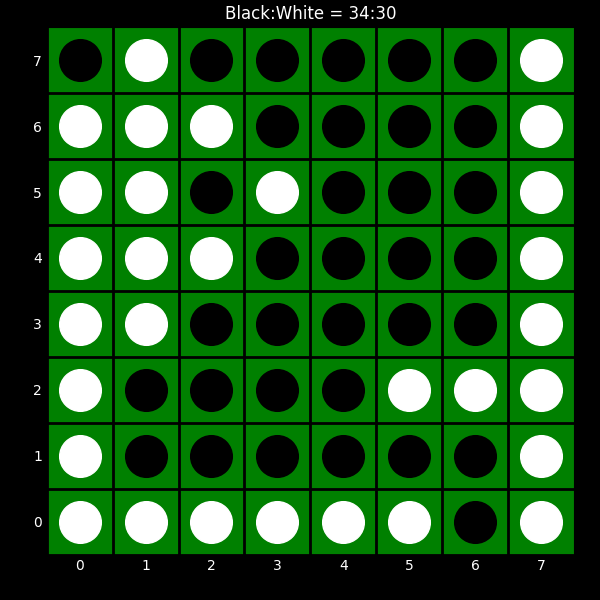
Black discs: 34
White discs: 30